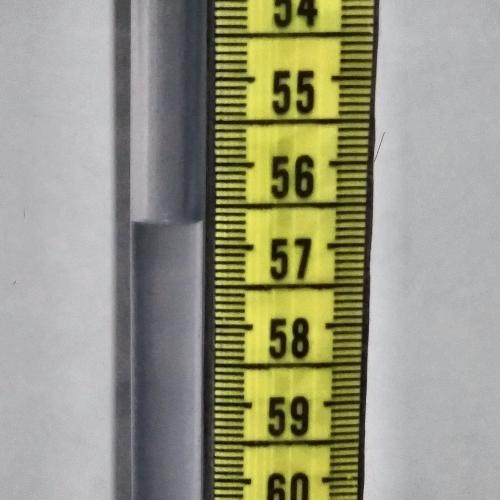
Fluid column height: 56.7 cm